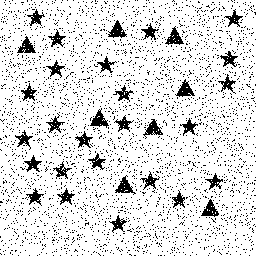
Squares: 0
Triangles: 8
Stars: 24
Total shapes: 32